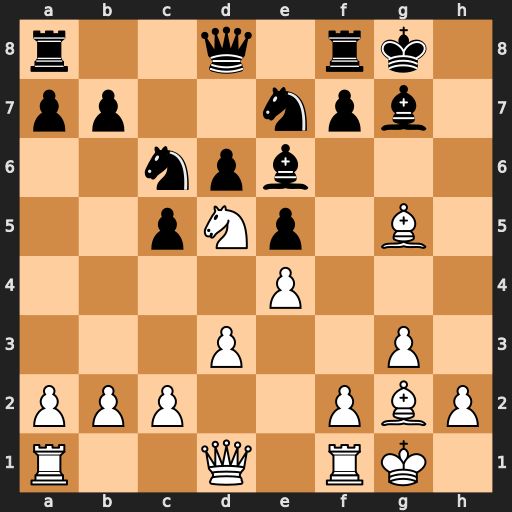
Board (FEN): r2q1rk1/pp2npb1/2npb3/2pNp1B1/4P3/3P2P1/PPP2PBP/R2Q1RK1
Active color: w
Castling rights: -
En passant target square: -
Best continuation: Nf6+ Bxf6 Bxf6 Ng6 Bxd8